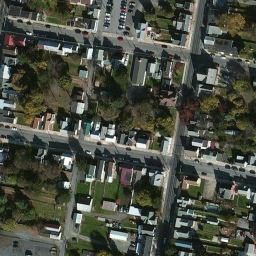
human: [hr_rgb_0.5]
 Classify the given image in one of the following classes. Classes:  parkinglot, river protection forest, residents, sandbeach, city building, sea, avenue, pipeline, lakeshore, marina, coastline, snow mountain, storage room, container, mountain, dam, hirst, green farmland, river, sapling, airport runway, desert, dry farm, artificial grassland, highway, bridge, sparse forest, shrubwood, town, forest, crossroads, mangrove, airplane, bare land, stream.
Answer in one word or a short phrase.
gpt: town